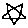
Label: star